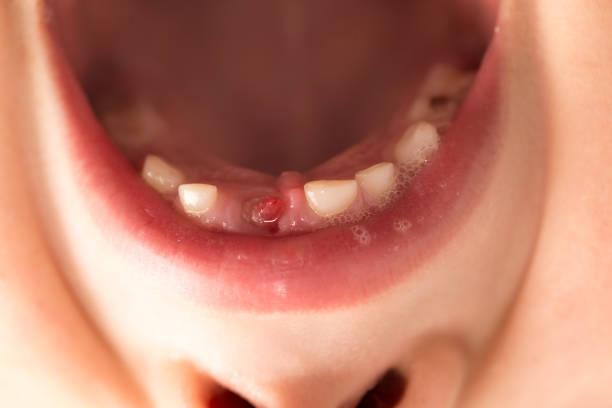
Condition: hypodontia